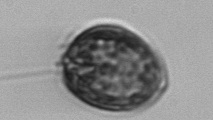
Label: Prorocentrum